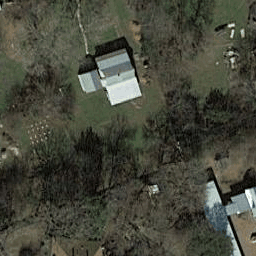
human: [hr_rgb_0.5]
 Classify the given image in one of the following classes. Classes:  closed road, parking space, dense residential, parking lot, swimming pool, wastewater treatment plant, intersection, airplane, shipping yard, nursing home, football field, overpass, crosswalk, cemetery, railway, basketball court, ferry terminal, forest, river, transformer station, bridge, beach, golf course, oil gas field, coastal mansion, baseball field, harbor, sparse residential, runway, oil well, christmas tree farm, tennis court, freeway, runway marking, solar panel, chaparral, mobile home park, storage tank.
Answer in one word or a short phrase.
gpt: sparse residential